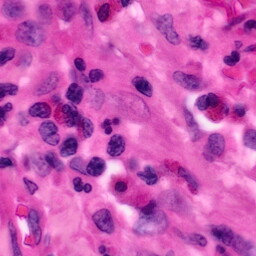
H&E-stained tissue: Pancreatic